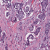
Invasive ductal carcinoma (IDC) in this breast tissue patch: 1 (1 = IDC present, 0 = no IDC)